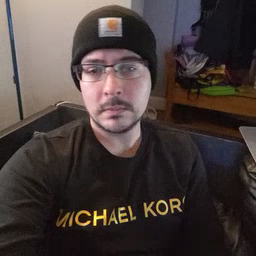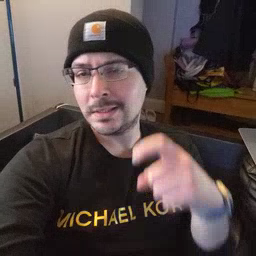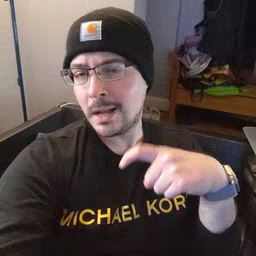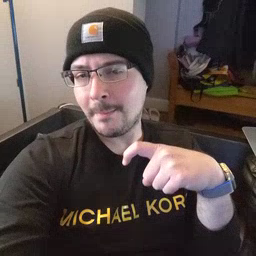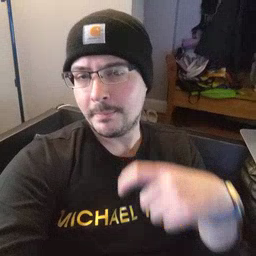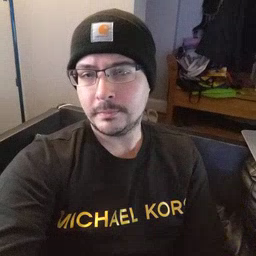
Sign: time